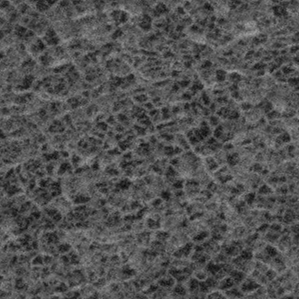
Label: frost